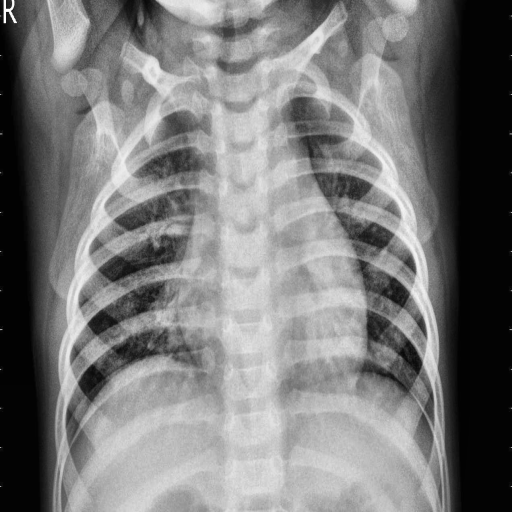
Finding: PNEUMONIA